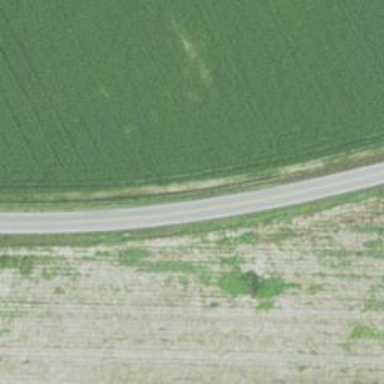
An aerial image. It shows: Asphalt road classified as trunk highway.